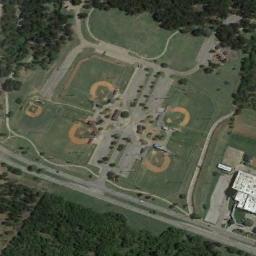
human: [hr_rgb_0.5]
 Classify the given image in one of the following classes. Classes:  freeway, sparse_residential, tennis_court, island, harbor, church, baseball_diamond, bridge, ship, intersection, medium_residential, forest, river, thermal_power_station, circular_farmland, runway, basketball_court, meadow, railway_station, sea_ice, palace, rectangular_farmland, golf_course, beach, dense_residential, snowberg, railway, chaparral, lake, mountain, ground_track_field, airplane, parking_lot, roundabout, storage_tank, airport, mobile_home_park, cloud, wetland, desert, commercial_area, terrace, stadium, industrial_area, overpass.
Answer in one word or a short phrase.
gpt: baseball_diamond